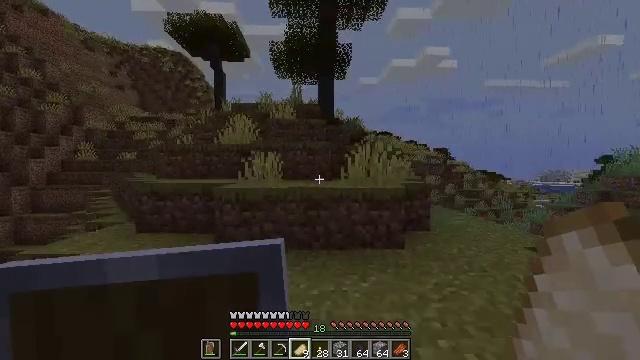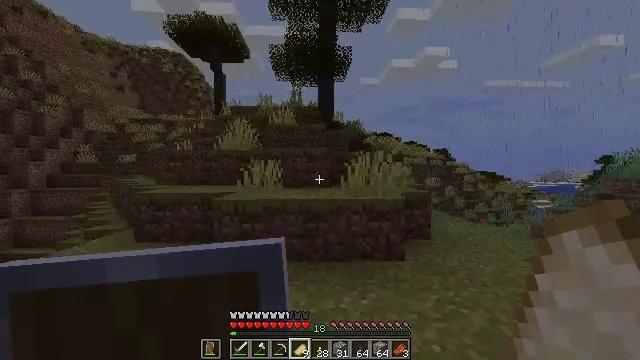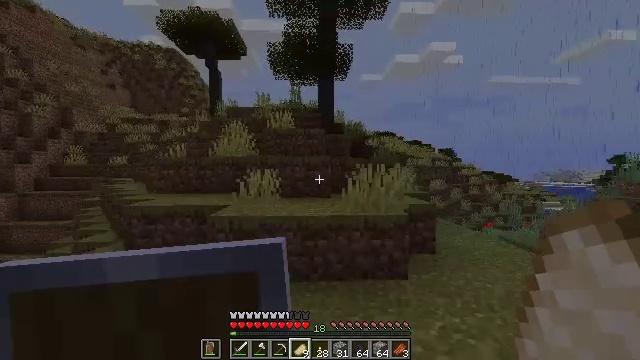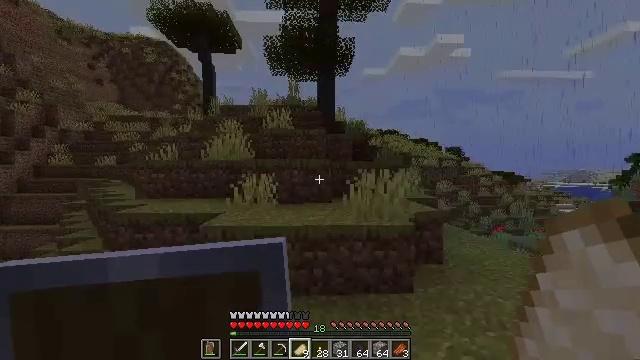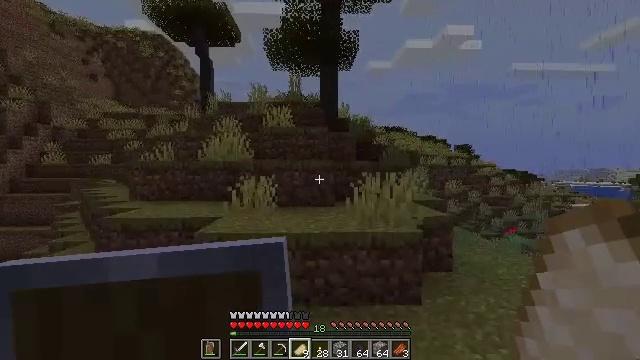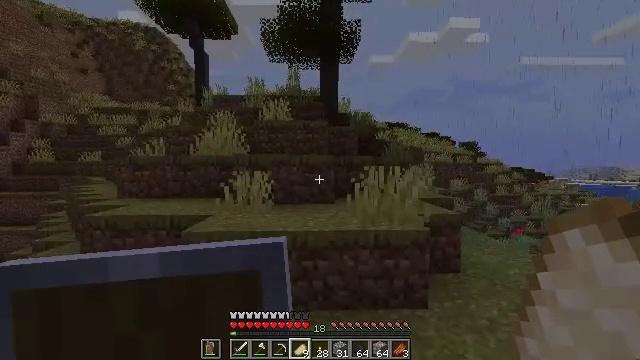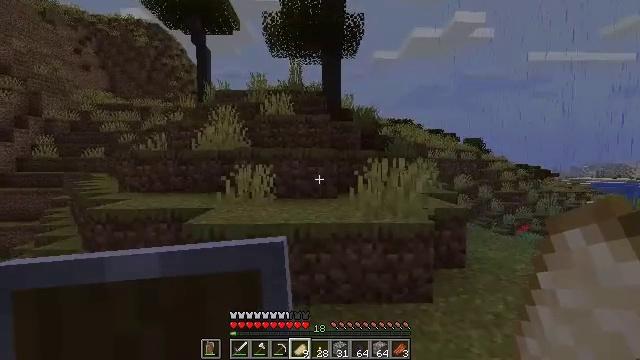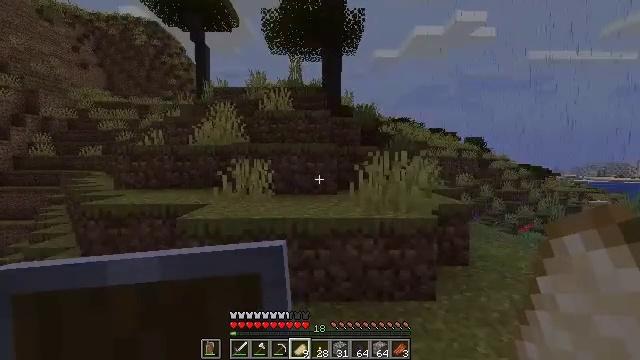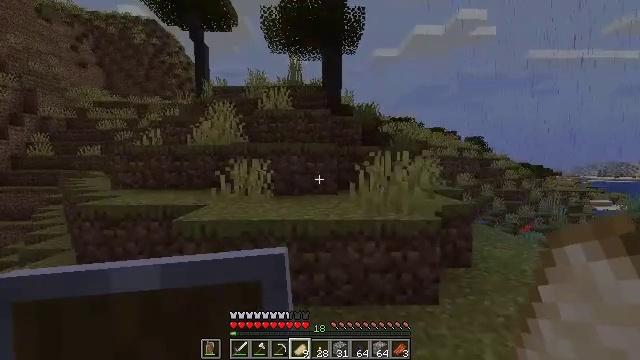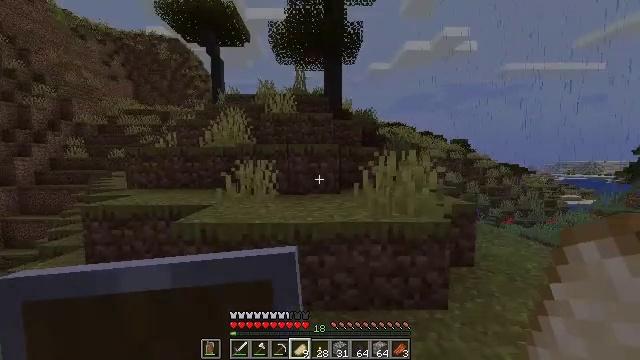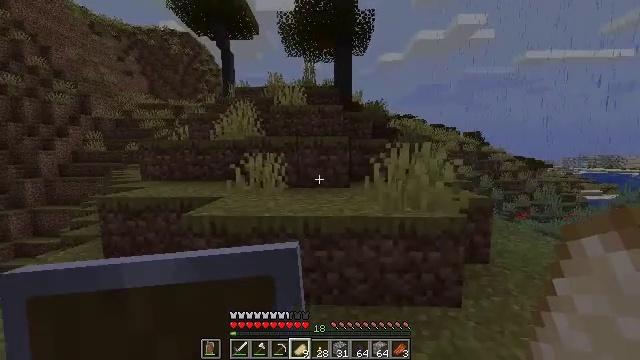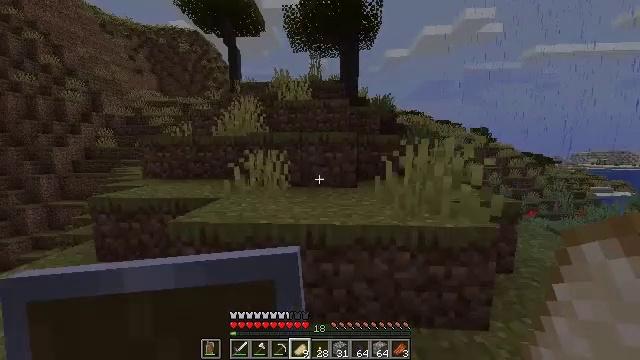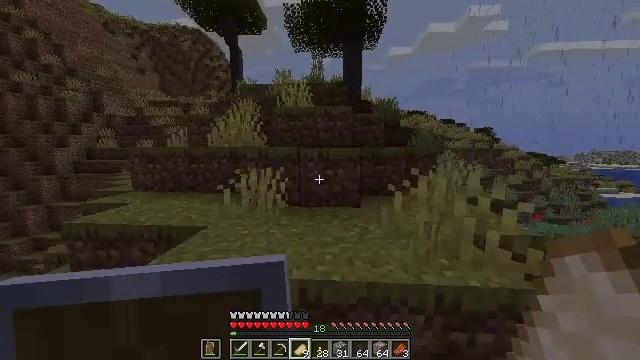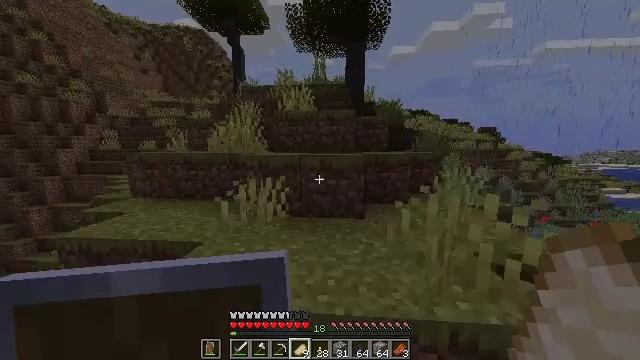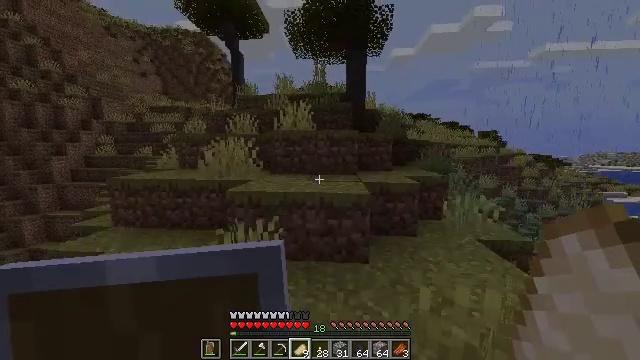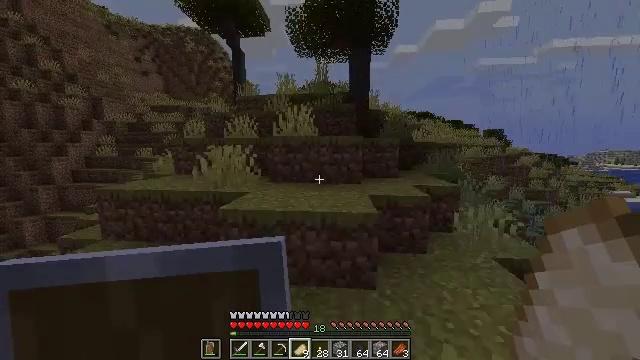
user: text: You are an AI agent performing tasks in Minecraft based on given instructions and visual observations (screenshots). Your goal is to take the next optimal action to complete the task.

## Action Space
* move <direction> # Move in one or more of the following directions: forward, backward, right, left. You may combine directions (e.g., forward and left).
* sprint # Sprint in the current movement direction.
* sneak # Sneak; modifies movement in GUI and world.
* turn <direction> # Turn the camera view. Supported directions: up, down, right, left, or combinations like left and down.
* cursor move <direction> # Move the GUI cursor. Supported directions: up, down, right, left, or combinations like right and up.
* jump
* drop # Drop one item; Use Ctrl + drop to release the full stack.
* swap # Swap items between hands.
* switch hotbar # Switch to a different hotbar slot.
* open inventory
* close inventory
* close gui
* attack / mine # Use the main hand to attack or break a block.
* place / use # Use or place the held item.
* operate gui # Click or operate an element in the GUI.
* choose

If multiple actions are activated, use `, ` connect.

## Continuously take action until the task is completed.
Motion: motion action
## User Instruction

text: Remove an apple from the inventory.
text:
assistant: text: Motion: move forward, jump
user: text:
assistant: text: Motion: move forward, jump
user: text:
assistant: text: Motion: move forward, jump
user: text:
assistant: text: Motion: move forward
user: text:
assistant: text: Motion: move forward
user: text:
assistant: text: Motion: move forward
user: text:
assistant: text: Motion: move forward, sprint
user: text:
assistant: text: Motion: move forward, sprint
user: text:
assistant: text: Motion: move forward, sprint
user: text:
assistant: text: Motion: move forward, turn left and down
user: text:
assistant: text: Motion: move forward, turn left
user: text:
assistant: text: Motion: move forward, jump
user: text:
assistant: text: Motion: move forward, jump
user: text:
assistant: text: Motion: move forward, jump
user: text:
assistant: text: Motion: move forward, jump
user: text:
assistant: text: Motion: move forward, jump
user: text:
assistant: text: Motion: move forward, jump
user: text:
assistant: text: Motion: move forward, jump
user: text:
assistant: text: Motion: move forward
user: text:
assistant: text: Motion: move forward, jump
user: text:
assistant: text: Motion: move forward, jump
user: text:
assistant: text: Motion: move forward, jump
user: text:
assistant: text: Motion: move forward, turn left and down, jump
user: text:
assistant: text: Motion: move forward, turn left, jump
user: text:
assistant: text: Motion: move forward, jump
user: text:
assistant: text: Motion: move forward
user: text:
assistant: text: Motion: move forward, sprint
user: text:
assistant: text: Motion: move forward, sprint
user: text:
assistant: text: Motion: move forward, sprint
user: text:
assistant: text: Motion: move forward, sprint